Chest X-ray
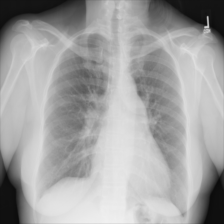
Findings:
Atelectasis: negative
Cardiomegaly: positive
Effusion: negative
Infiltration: negative
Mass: negative
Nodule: negative
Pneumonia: negative
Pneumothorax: negative
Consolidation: negative
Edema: negative
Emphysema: negative
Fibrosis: negative
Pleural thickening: negative
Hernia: negative